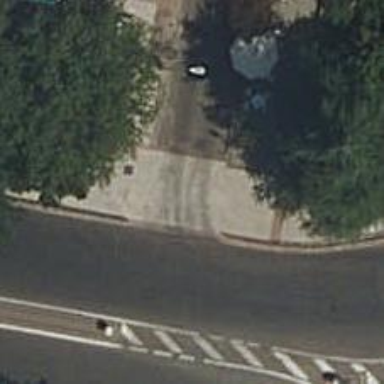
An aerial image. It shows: Unmarked crossing on the road.